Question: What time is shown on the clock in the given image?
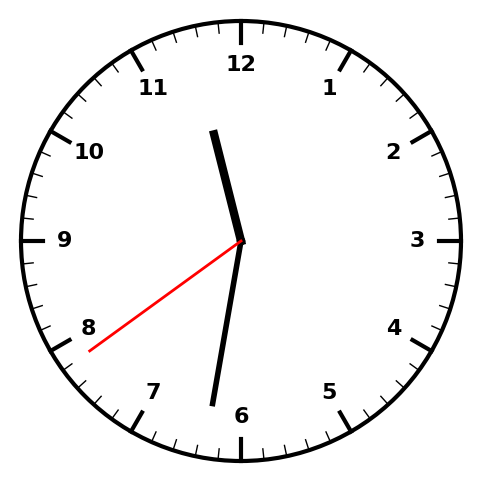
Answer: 11:31:39